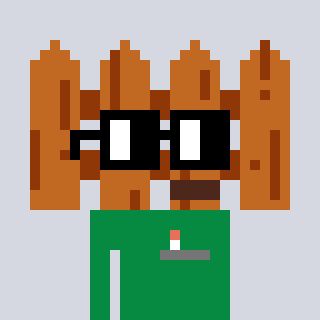
a pixel art character with square black glasses, a fence-shaped head and a green-colored body on a cool background